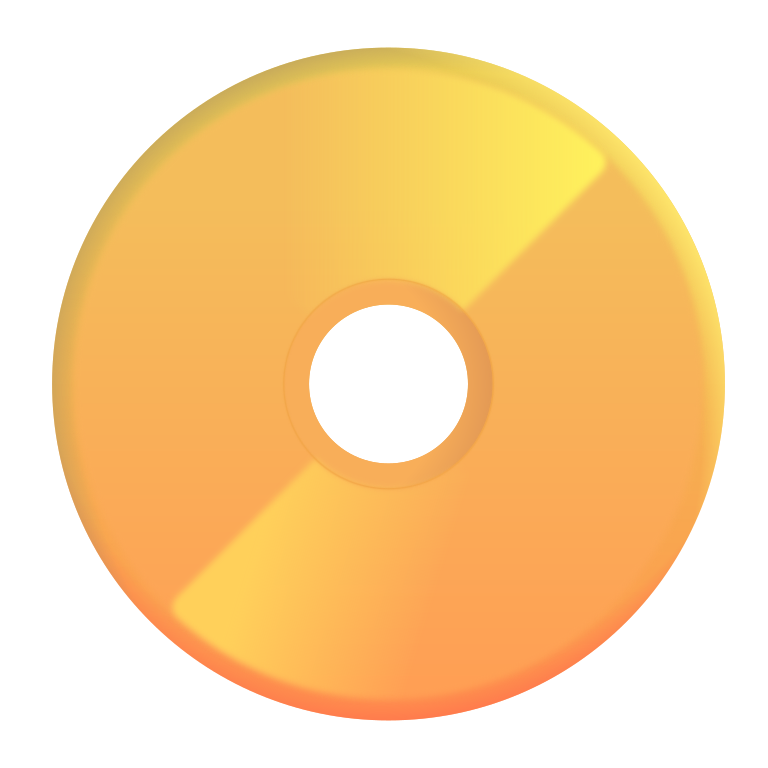
dvd color